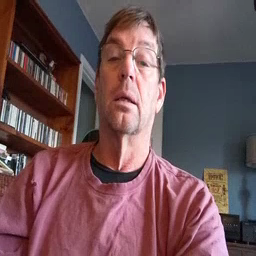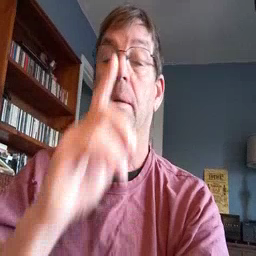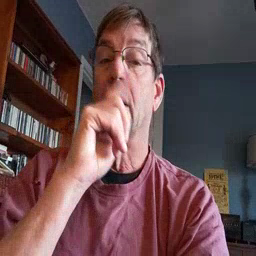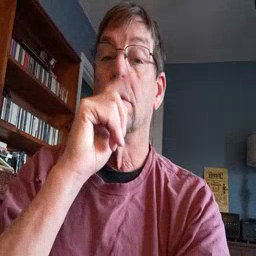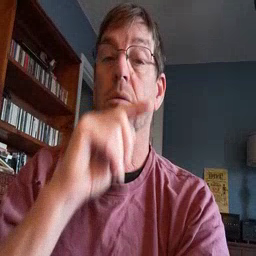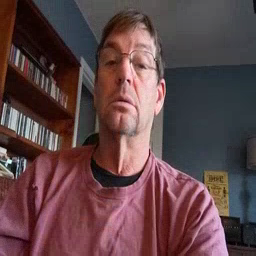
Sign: mouse